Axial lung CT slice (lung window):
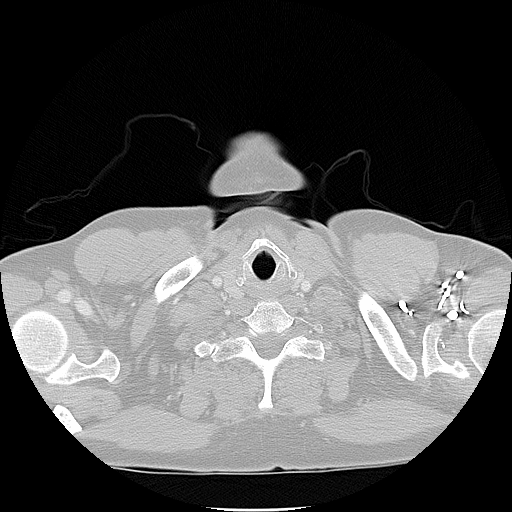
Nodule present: no